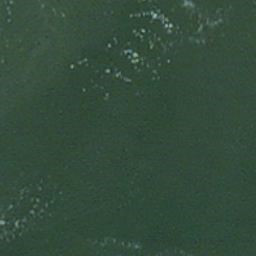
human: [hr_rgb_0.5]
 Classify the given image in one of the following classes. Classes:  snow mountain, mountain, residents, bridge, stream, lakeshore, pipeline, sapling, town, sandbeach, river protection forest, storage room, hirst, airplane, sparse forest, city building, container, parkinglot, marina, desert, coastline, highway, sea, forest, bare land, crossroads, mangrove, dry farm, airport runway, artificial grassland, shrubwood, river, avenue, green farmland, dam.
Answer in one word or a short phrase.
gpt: sea